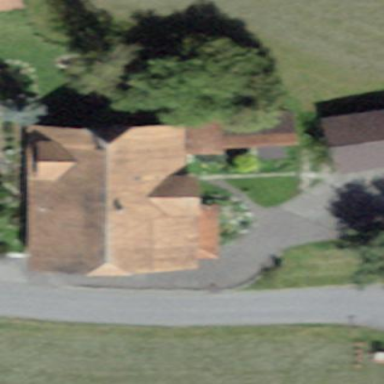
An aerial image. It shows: Residential building.